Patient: sex M, age 57
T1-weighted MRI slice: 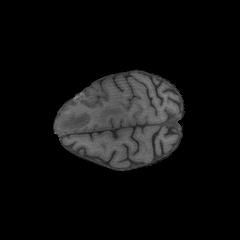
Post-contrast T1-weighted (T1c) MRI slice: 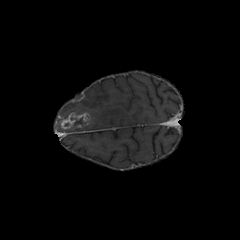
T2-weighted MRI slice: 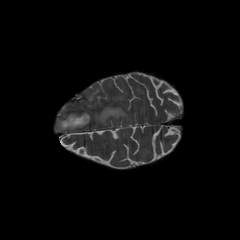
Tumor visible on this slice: yes
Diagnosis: Glioblastoma, IDH-wildtype
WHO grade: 4